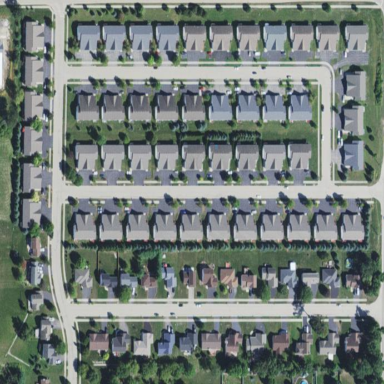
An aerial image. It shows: Residential area within neighborhood.